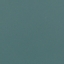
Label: SeaLake